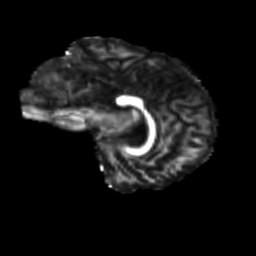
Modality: FA
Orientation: sagittal
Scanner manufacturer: siemens
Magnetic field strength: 3 T
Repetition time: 9.2 s
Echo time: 0.084 s